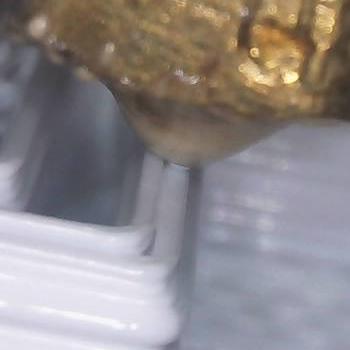
Flow rate: 70%